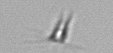
Label: Calciopappus